Interaction volume radius: 10 \u00c5
Interaction volume height: 15 \u00c5
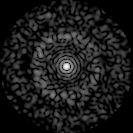
Disorder parameter: 0.8431